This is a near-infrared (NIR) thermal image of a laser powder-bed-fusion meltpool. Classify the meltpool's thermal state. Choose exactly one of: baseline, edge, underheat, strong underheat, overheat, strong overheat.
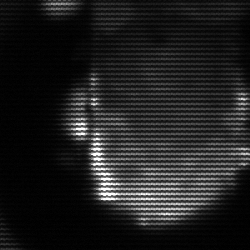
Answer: baseline